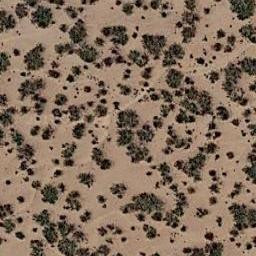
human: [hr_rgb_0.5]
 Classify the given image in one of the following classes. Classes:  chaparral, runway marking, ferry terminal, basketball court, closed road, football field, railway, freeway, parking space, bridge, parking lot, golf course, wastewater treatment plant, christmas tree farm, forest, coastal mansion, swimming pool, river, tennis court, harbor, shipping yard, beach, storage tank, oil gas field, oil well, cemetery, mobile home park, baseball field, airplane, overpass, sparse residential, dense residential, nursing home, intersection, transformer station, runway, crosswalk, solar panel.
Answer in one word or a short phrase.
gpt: chaparral